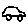
Label: car